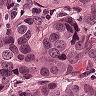
Metastatic tissue present: yes